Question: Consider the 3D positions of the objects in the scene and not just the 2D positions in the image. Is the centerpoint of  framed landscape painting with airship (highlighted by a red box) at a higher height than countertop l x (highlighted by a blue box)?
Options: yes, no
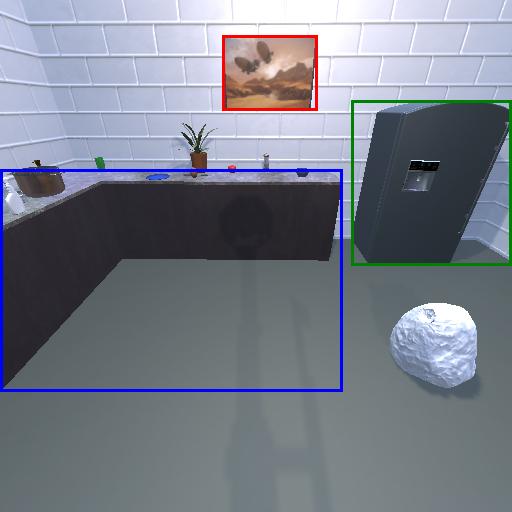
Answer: yes